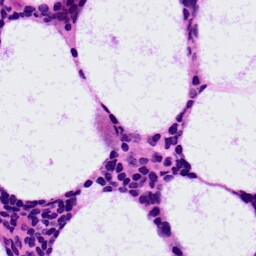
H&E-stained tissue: LymphNode